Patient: sex M, age 74
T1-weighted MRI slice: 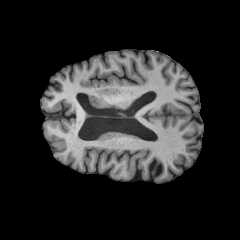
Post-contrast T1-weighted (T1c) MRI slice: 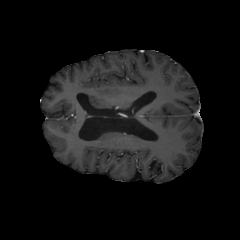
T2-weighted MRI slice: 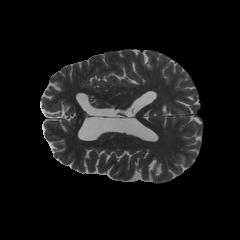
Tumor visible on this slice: no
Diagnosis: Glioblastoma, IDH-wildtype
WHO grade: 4